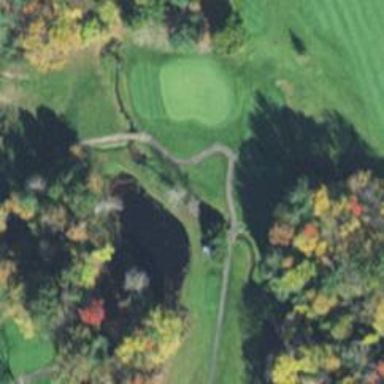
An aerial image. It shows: Path on bridge over golf course.